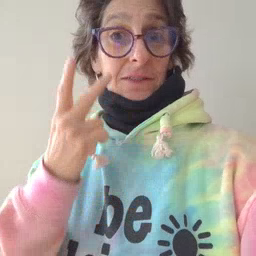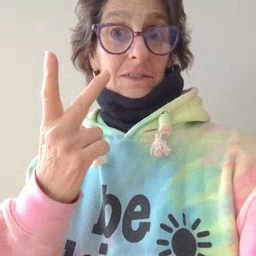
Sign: see